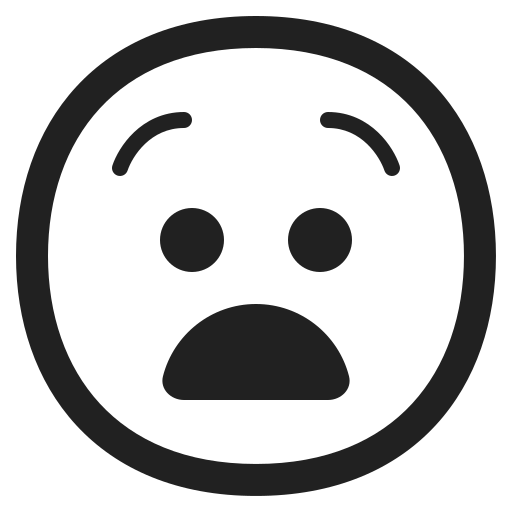
anguished face high contrast